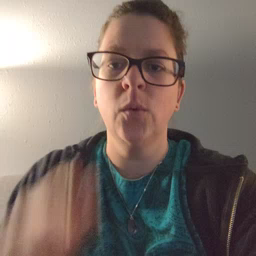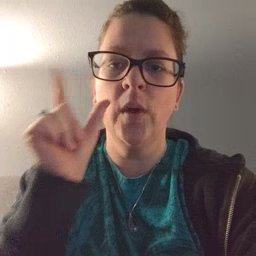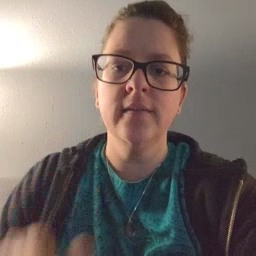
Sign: wake